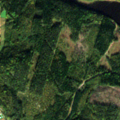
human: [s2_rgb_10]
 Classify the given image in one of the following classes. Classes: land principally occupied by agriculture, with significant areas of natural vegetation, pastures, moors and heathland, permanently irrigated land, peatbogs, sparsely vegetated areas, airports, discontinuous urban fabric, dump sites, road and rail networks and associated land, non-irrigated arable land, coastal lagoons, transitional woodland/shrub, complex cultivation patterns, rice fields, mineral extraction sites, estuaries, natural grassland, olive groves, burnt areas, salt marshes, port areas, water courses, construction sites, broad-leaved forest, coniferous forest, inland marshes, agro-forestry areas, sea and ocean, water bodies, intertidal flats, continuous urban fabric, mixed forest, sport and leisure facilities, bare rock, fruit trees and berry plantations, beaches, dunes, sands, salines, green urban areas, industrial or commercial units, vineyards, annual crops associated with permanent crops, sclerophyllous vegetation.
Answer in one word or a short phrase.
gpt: non-irrigated arable land, coniferous forest, mixed forest, transitional woodland/shrub, water bodies